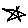
Label: star